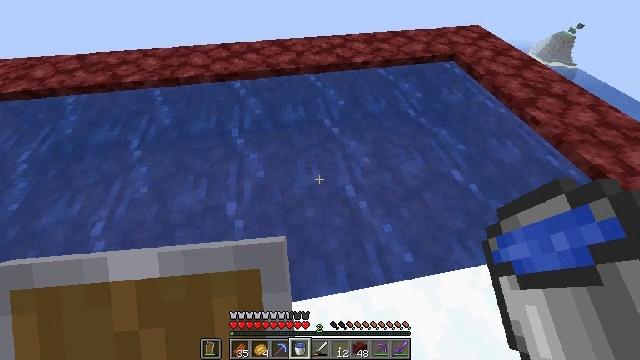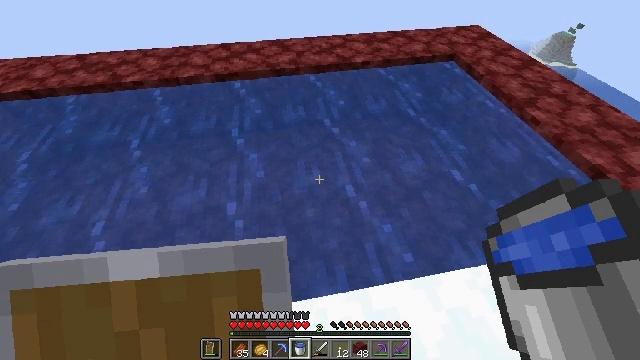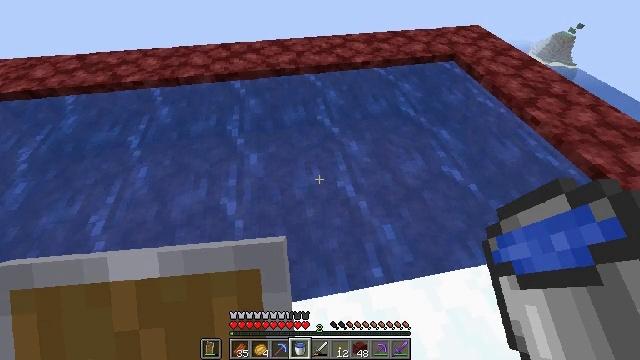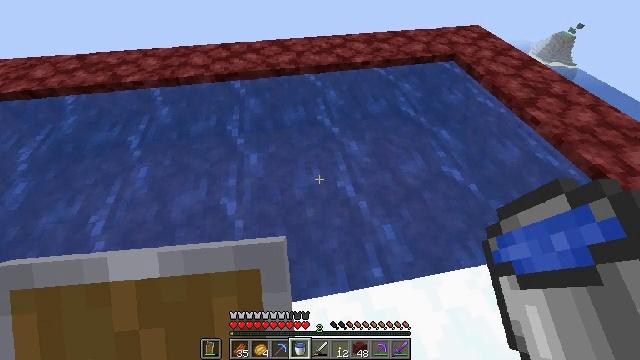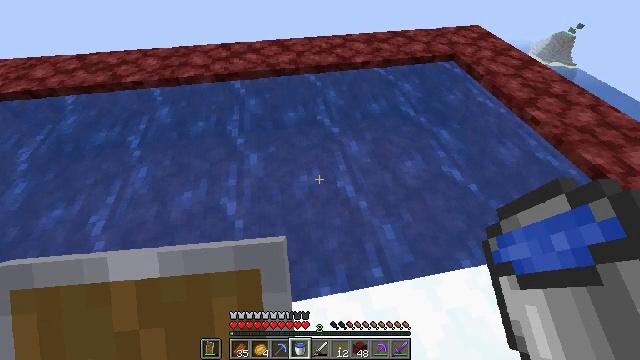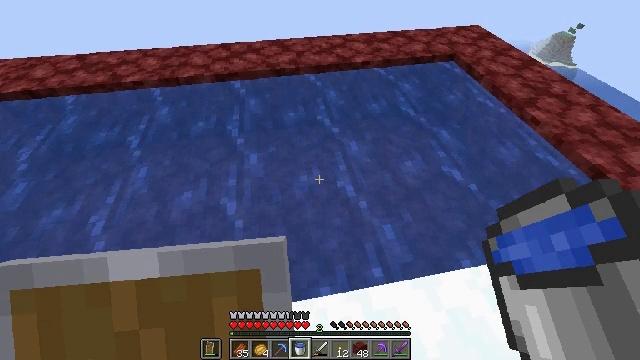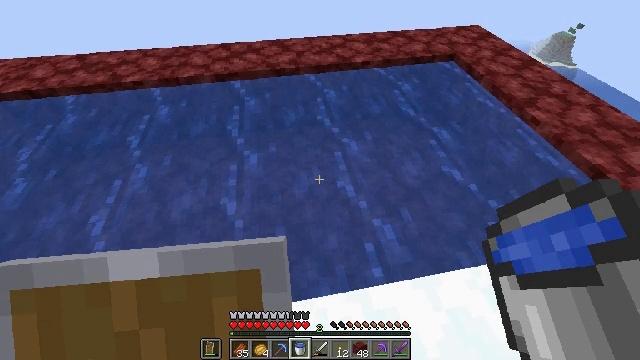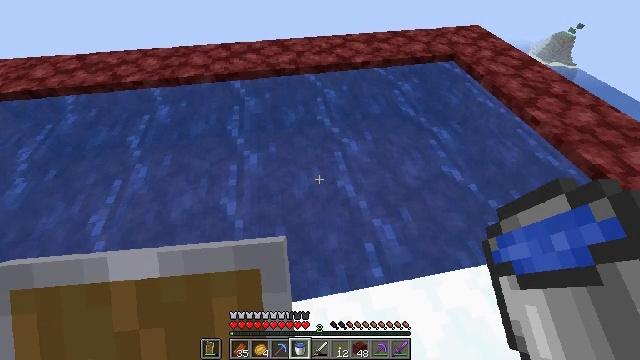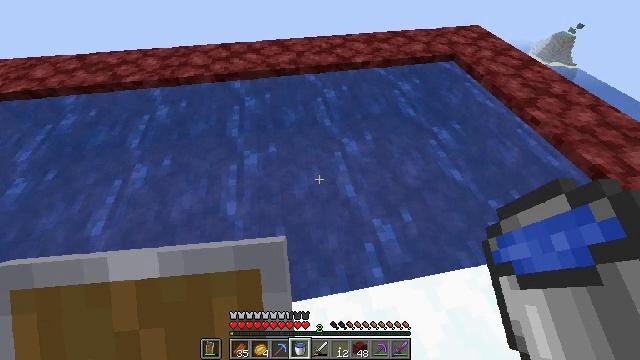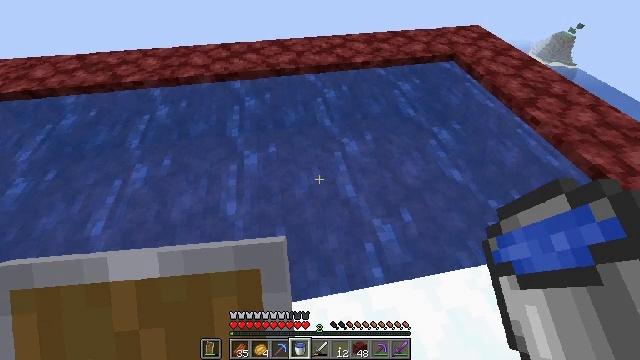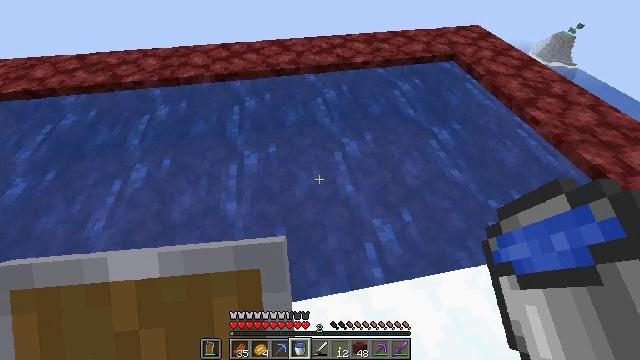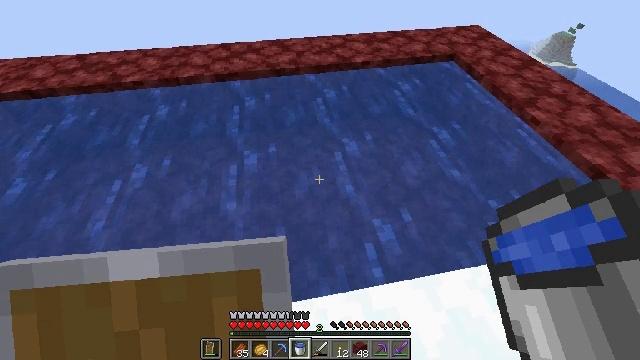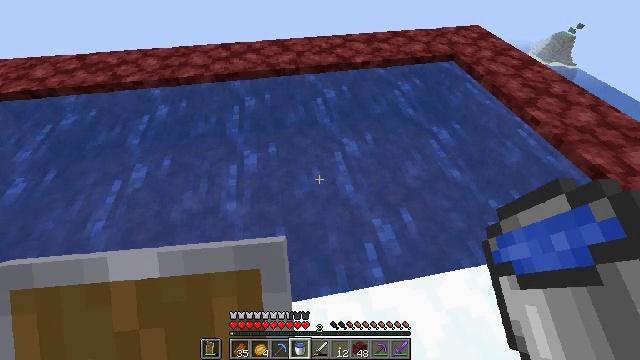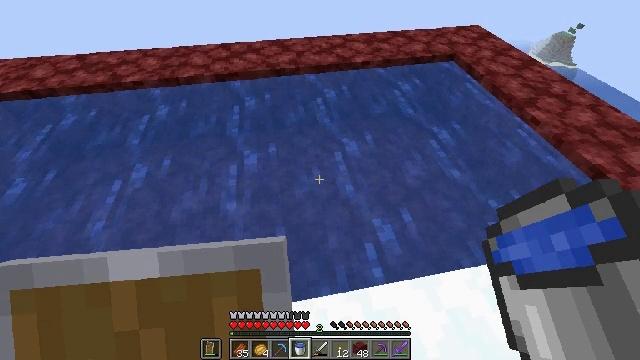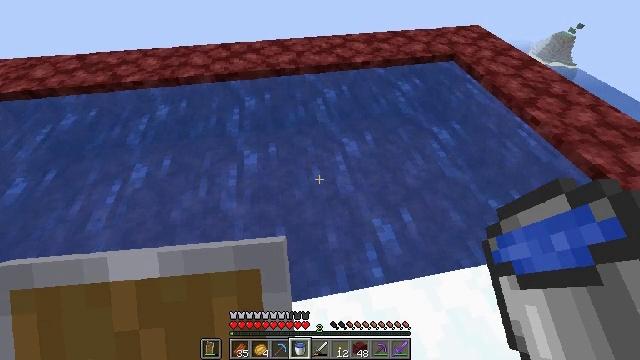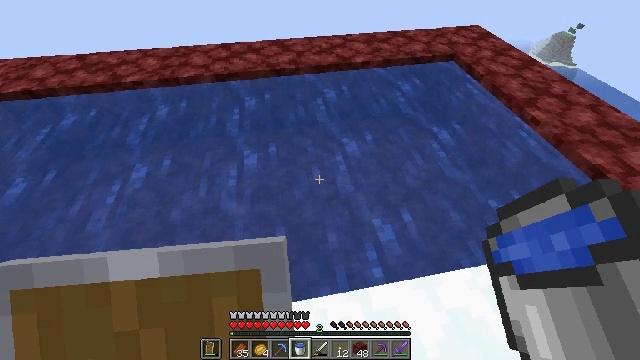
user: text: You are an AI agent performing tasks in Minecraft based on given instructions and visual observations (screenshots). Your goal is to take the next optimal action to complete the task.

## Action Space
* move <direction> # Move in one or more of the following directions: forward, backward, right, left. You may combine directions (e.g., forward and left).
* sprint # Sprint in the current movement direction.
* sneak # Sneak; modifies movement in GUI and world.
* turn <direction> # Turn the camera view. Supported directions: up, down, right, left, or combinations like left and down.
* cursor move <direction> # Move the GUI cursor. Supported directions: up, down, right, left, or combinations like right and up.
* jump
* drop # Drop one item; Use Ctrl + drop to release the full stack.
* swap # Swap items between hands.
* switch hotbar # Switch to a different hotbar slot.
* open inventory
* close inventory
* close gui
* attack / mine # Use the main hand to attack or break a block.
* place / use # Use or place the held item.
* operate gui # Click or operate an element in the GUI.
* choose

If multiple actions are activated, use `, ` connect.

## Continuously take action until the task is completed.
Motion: motion action
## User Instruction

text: Mine ice to use in an ice pathway.
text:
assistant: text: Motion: no_op
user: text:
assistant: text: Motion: no_op
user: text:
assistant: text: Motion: no_op
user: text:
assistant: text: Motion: no_op
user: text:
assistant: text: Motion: no_op
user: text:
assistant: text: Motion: no_op
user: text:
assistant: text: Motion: no_op
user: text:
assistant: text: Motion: no_op
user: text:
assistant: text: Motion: no_op
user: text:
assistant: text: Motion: no_op
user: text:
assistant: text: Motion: no_op
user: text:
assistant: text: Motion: no_op
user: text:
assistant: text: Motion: no_op
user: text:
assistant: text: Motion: no_op
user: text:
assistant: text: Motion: no_op
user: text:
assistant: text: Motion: no_op
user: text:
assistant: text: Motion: no_op
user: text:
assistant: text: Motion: no_op
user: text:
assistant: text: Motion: no_op
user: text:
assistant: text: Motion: no_op
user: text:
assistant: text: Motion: no_op
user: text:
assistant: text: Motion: no_op
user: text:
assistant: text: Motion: no_op
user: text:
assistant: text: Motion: no_op
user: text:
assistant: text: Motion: no_op
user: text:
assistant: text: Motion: no_op
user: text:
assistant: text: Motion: no_op
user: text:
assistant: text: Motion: no_op
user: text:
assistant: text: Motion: no_op
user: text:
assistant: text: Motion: no_op